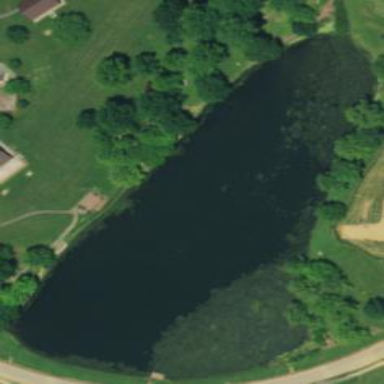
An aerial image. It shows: Beautiful lake surrounded by nature.